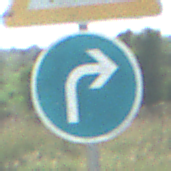
Verkehrszeichen: VorgeschriebeneFahrtrichtungRechts
Zusatzzeichen oben: Arbeitsstelle
Umgebung: Outdoor, Special
Tageszeit: MorningAfternoon
Wetter: Clear
Licht: Natural
Jahreszeit: NotSpecified
Kontrast: HighContrast